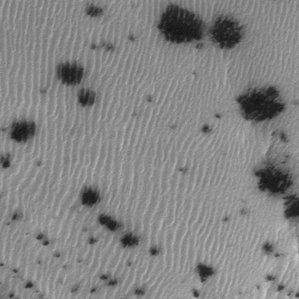
Label: frost